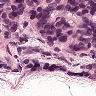
Metastatic tissue present: yes